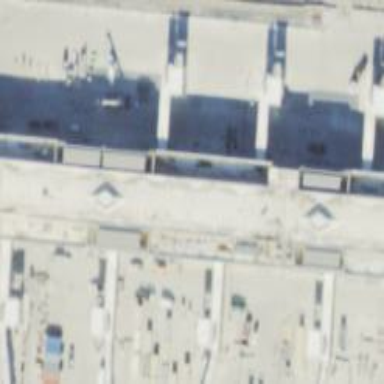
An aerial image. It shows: Airport gate.